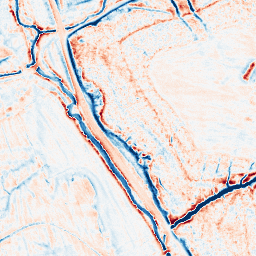
Category: edge_preserving
Decomposition family: anisotropic_diffusion
Decomposition parameters: iterations: 20
kappa: 10
gamma: 0.2
Upsampling method: cubic_catmull_rom
Upsampling parameters: scale: 8
Upsampling scale: 8